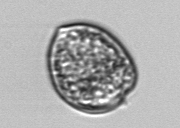
Label: Prorocentrum